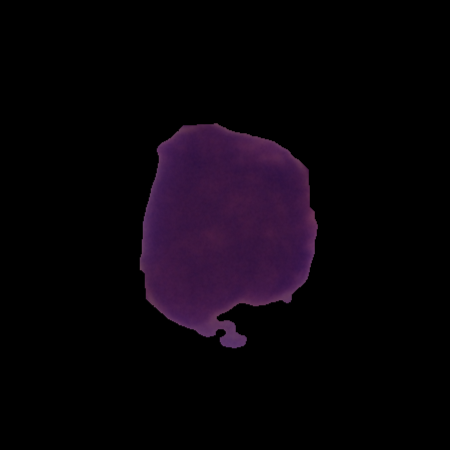
Label: cancer